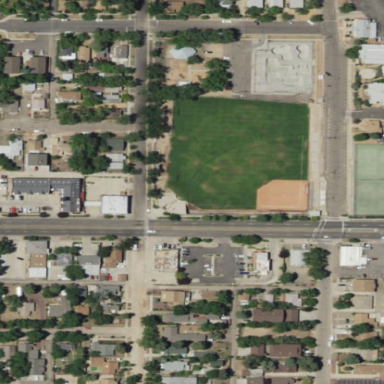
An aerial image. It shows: Baseball pitch for leisure and sports activities.